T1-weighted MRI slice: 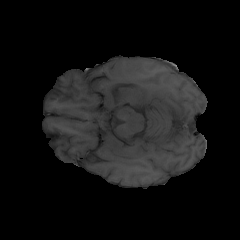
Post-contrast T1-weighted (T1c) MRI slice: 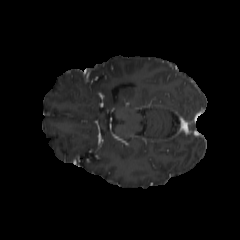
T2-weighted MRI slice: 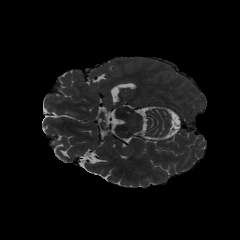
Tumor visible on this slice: no